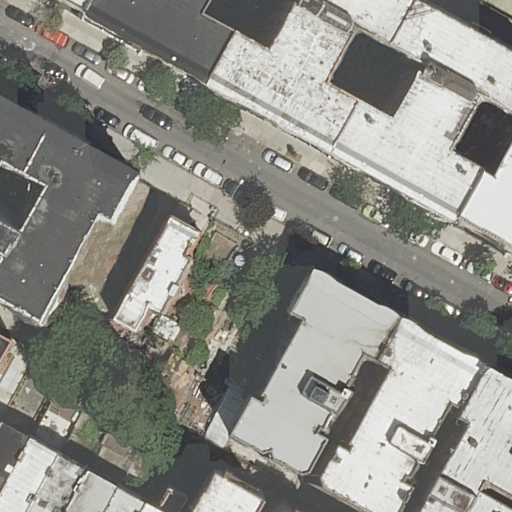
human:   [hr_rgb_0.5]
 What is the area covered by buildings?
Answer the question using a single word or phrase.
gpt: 4314m2

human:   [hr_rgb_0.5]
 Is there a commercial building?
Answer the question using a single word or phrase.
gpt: no

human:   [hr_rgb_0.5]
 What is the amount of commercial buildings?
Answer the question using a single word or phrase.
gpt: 0

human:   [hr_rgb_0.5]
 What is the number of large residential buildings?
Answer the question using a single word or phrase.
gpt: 5

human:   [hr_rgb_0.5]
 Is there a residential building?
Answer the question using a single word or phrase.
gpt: yes

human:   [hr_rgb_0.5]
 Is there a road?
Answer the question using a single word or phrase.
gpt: yes

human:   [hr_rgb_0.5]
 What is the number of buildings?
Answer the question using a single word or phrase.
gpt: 19

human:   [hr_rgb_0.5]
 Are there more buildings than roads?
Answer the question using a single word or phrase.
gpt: yes

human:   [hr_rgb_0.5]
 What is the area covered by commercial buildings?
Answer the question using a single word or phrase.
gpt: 0m2

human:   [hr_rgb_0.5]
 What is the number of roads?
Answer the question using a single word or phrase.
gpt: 1

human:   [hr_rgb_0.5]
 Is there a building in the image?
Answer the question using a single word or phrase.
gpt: yes

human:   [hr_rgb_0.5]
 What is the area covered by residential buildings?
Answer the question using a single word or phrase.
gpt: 4314m2

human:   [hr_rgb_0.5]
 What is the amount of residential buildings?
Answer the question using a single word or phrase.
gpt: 19

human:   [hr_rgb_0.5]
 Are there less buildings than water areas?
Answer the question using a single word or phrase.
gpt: no

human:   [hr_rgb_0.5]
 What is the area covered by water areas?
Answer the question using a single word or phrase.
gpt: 0m2

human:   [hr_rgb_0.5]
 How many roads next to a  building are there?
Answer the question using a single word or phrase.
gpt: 1

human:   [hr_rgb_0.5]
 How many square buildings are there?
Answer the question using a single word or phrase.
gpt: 0

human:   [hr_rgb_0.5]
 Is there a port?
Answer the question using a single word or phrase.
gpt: no

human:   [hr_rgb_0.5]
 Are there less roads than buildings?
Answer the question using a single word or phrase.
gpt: yes

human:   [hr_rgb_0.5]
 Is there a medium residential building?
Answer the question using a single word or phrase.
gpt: yes

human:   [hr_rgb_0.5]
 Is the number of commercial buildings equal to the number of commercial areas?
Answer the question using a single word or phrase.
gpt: yes

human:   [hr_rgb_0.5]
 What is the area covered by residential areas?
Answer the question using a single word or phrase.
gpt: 0m2

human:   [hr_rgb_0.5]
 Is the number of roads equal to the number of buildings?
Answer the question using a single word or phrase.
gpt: no

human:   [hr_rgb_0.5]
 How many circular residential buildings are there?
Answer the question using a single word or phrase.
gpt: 0

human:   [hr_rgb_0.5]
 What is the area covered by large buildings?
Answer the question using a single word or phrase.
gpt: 3113m2

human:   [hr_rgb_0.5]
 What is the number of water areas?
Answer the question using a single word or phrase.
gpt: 0

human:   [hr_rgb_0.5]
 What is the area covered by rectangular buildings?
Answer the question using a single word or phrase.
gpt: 748m2

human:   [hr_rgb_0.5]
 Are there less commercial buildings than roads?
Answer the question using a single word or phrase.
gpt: yes

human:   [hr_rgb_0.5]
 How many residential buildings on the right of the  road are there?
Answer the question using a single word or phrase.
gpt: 5

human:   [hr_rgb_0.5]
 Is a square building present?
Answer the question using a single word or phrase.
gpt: no

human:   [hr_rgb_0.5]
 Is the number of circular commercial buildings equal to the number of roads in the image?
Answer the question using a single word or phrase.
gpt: no

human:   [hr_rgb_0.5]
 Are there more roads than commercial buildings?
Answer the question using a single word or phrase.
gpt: yes

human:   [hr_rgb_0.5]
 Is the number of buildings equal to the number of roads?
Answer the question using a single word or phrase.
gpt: no

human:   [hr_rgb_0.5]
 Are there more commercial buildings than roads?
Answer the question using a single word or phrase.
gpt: no

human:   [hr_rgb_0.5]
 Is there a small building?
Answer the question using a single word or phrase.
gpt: yes

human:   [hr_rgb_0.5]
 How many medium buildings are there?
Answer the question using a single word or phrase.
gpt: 4

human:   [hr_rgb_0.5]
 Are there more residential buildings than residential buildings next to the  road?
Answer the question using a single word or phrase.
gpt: no

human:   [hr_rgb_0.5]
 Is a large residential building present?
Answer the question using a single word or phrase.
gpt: yes

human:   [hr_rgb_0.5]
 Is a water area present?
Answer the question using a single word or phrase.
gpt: no

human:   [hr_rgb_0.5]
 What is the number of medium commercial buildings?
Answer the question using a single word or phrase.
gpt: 0

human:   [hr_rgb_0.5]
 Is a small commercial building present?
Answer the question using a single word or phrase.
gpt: no

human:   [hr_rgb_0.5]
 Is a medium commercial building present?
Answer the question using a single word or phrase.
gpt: no

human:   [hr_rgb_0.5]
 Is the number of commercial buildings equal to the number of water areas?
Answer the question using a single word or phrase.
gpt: yes

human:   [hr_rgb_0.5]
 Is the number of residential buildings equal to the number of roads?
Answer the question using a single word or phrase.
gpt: no

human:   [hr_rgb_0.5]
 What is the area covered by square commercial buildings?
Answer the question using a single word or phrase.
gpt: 0m2

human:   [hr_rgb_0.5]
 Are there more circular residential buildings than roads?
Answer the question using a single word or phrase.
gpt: no

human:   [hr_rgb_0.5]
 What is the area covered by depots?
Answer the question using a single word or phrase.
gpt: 0m2

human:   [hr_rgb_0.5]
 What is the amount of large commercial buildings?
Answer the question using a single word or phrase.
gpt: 0

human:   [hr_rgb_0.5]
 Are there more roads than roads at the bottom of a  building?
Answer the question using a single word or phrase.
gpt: no

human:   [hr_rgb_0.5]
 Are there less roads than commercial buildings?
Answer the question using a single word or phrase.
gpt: no

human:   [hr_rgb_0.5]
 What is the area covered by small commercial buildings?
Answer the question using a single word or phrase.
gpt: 0m2

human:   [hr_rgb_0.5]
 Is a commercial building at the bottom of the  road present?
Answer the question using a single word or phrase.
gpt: no

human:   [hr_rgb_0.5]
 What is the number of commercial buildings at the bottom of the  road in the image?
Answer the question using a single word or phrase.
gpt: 0

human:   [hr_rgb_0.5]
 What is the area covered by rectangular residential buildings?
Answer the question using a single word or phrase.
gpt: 748m2

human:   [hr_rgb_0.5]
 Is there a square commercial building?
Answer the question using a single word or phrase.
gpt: no

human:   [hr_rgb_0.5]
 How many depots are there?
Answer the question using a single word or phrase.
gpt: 0

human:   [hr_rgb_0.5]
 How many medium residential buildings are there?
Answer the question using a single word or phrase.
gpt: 4

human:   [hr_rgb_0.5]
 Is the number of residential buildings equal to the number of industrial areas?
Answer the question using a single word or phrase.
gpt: no

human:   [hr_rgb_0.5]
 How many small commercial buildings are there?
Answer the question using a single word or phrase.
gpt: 0

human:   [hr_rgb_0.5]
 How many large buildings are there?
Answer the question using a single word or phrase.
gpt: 5

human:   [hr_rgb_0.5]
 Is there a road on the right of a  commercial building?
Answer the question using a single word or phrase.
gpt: no

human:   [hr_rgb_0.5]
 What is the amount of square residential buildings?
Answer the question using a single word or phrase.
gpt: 0

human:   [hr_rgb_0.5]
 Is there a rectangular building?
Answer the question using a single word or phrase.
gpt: yes

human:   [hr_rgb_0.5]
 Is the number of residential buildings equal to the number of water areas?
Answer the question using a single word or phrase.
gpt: no